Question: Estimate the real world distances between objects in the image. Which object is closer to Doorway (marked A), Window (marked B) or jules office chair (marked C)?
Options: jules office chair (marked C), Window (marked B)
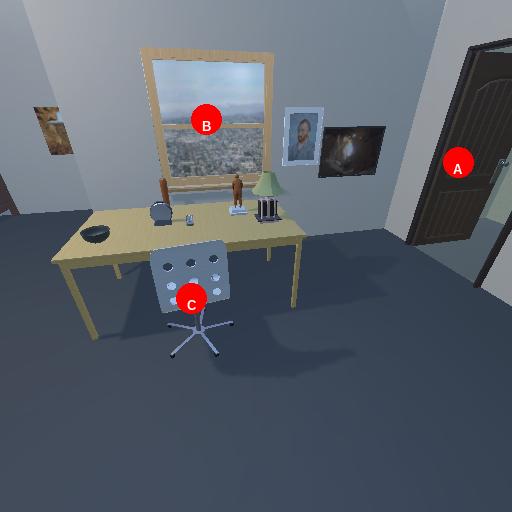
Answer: jules office chair (marked C)